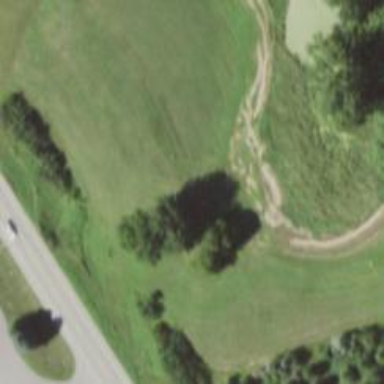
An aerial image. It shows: Disc golf hole.